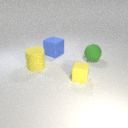
large green rubber sphere in front of large blue rubber cube